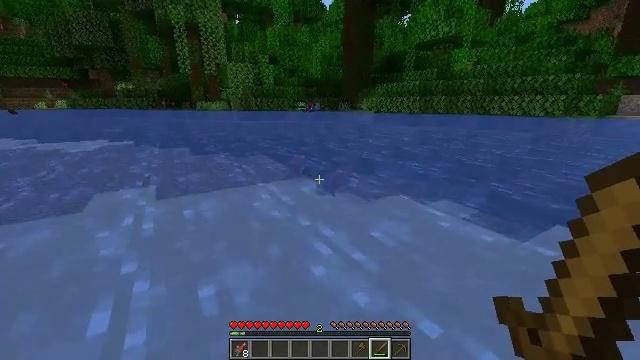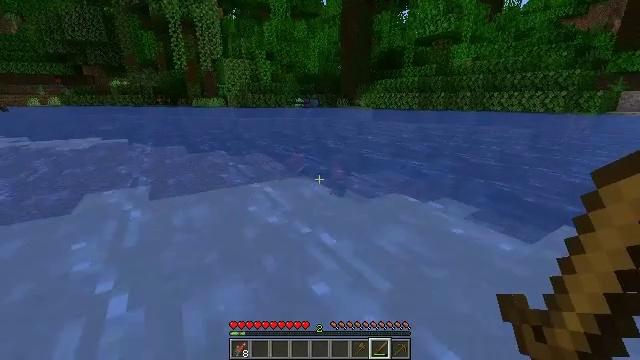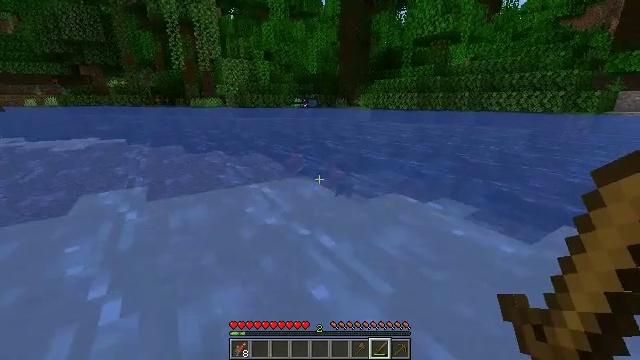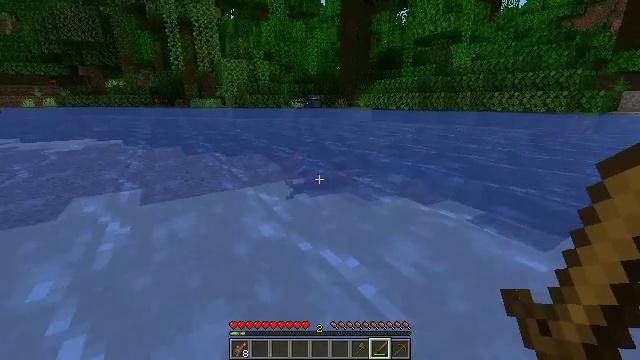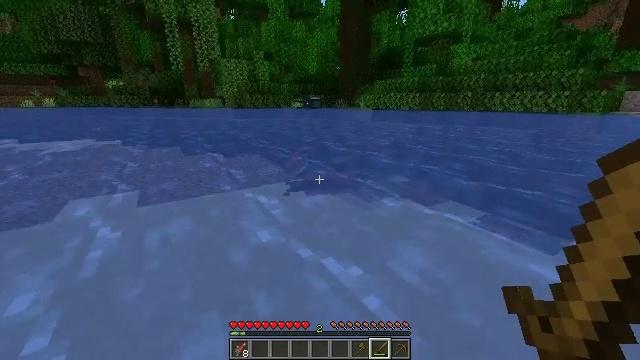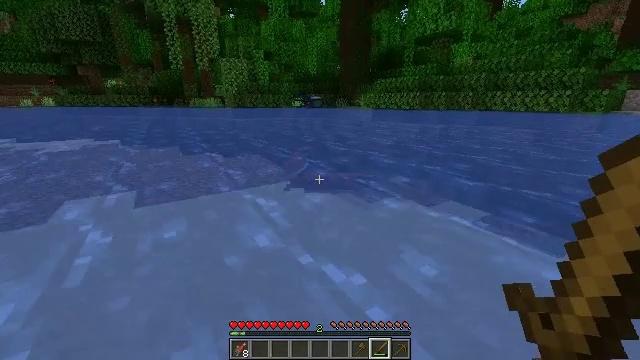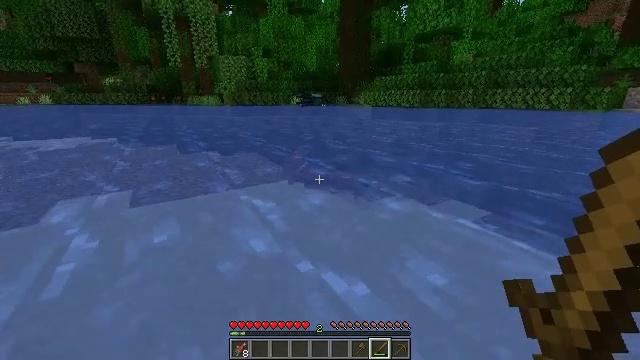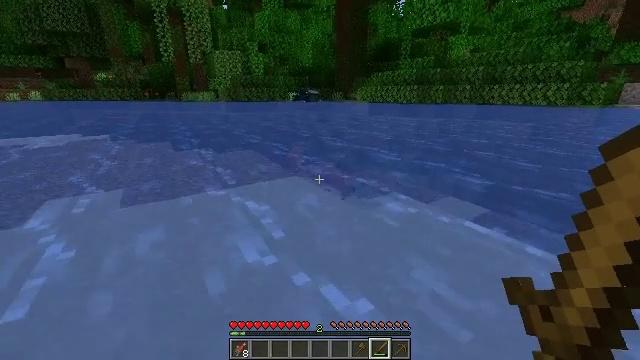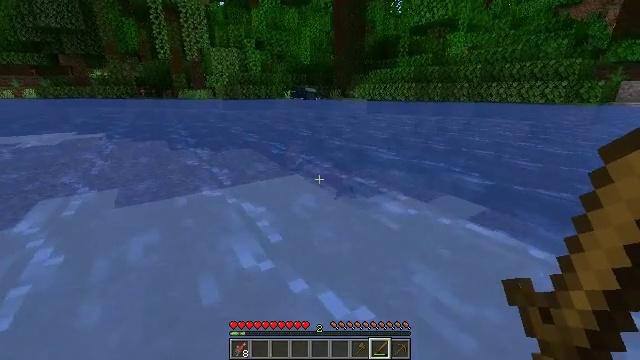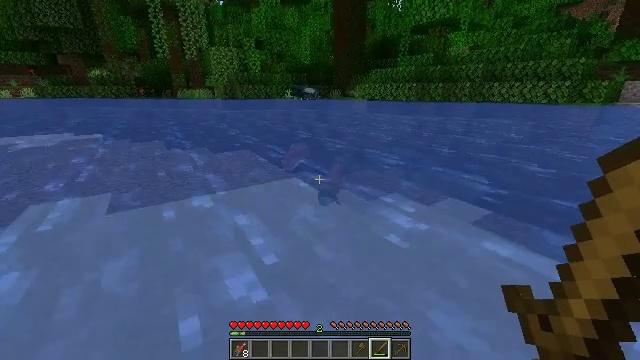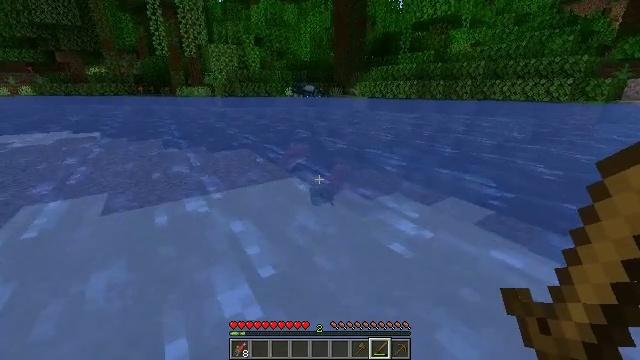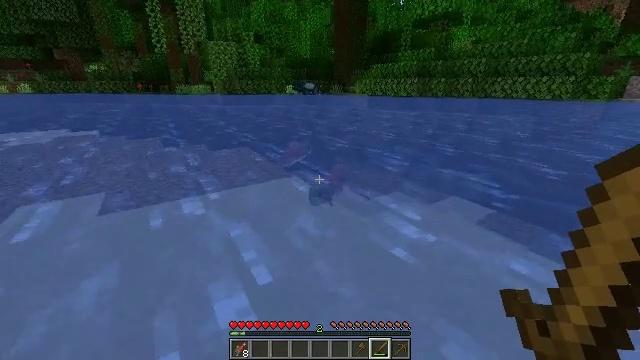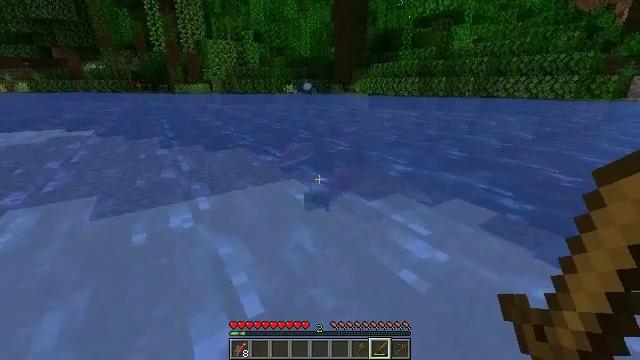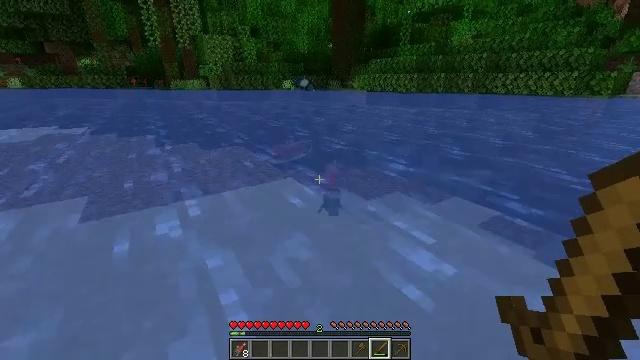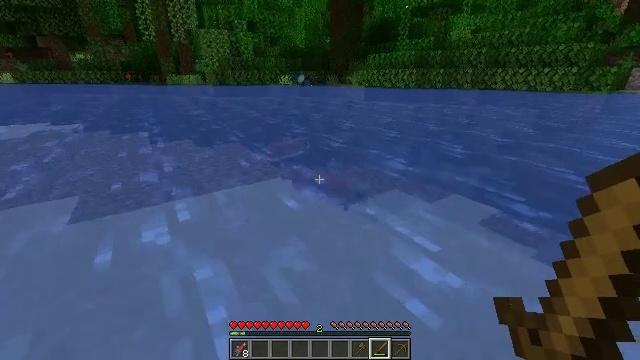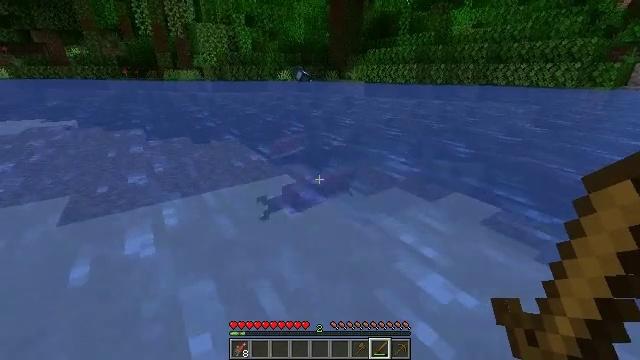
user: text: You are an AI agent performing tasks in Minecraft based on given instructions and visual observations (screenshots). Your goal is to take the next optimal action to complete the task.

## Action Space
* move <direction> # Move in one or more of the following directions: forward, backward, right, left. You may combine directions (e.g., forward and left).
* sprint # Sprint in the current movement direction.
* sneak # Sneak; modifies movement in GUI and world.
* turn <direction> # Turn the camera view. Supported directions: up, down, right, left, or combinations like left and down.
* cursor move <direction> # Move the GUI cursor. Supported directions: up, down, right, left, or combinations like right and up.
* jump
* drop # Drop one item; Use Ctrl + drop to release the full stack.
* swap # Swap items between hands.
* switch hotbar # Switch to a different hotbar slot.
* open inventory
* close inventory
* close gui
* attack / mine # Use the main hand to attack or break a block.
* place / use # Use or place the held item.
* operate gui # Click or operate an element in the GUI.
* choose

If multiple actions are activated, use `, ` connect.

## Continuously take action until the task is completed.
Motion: motion action
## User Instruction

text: Kill the salmon.
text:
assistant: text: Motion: move forward
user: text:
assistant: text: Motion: move forward
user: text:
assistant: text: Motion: move forward
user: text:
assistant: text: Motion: move forward
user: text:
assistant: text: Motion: move forward
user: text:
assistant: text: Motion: move forward
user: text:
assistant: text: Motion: move forward
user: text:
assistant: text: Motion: move forward
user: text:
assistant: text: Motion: move forward
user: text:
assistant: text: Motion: move forward
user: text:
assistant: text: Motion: move forward
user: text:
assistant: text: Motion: move forward
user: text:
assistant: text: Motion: move forward
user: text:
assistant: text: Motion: move forward
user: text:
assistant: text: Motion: move forward
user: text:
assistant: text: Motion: move forward
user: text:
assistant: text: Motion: move forward
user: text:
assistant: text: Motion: move forward
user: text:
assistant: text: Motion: move forward
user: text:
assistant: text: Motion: move forward
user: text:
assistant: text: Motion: move forward, turn down
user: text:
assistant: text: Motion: move forward, turn left and down
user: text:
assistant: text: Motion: move forward
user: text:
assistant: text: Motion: move forward, attack / mine
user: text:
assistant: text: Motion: move forward, attack / mine
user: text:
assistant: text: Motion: move forward, attack / mine
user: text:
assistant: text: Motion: move forward
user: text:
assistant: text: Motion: move forward
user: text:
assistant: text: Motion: move forward
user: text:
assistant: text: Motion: move forward